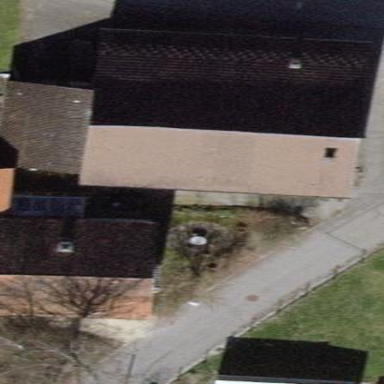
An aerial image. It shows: Gabled roof house.